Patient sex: M
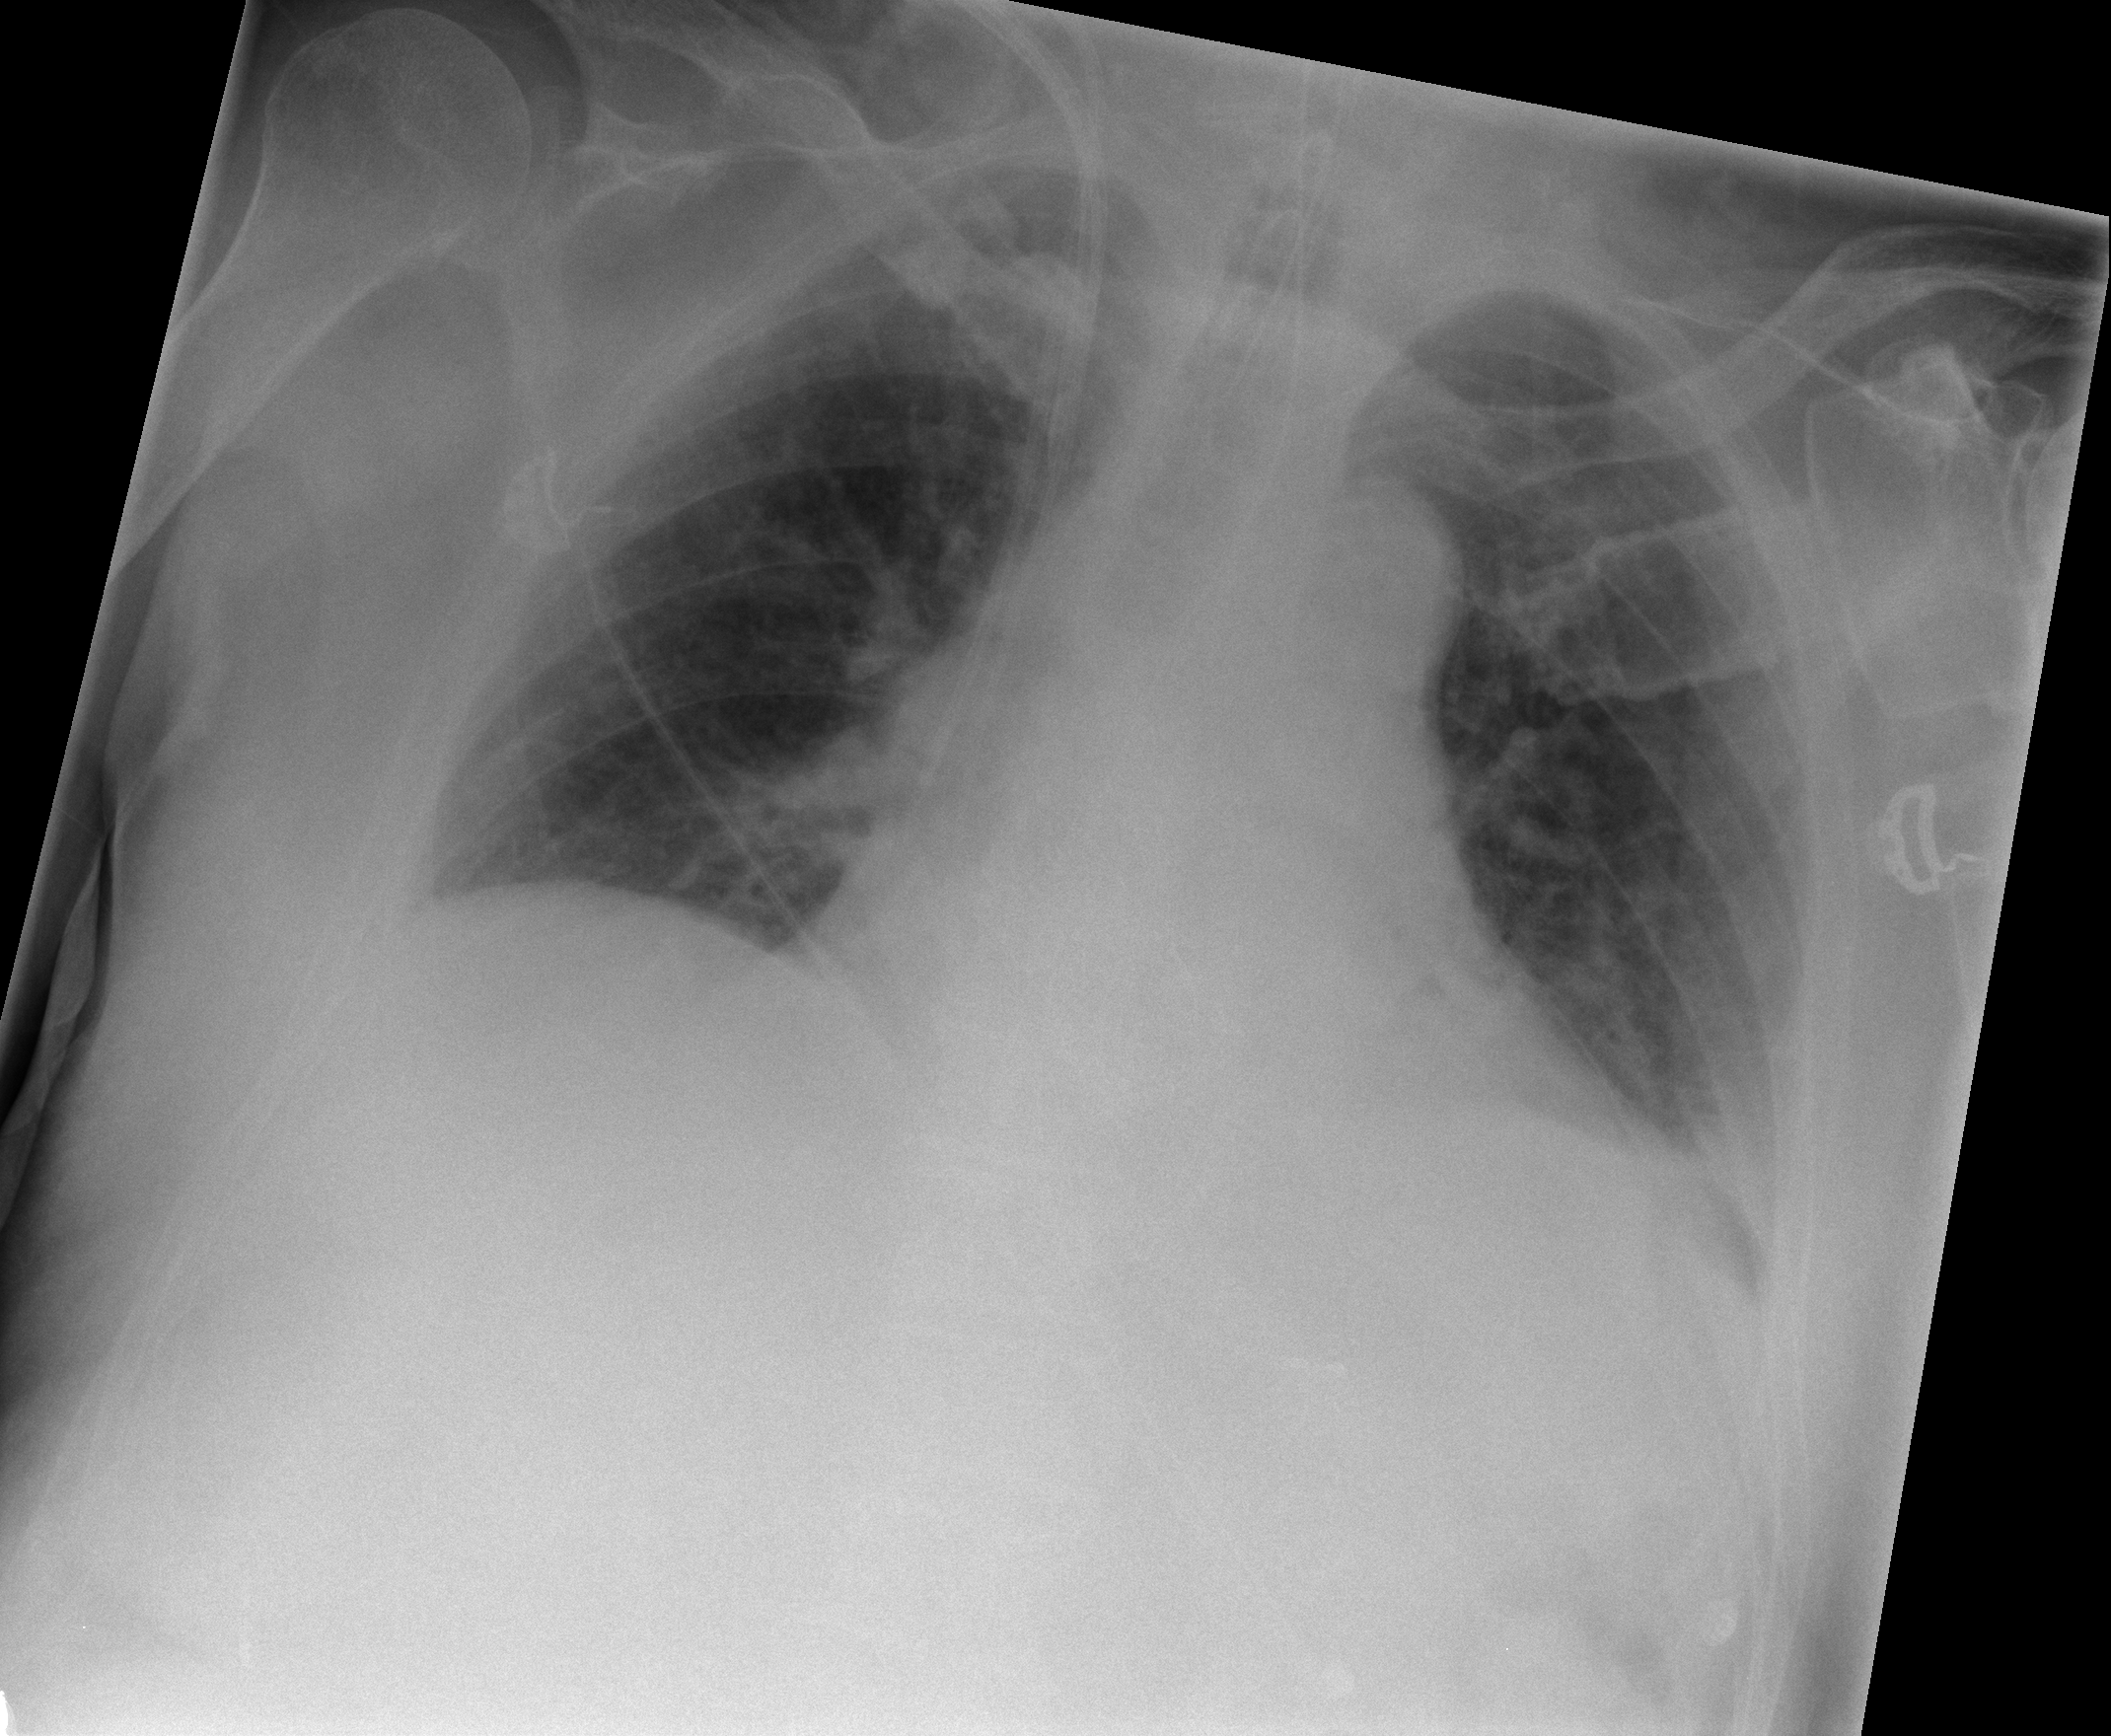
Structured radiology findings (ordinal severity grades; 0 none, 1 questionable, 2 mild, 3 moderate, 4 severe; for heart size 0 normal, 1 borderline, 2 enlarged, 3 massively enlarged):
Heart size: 1
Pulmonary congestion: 0
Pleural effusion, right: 2
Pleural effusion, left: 2
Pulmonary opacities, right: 0
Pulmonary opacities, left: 0
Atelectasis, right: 0
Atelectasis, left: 0